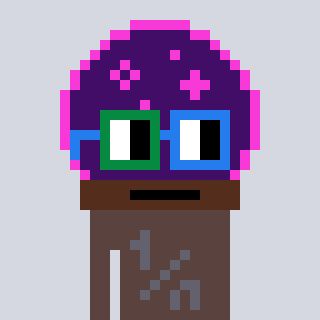
a pixel art character with square green and blue glasses, a crystalball-shaped head and a darkbrown-colored body on a cool background